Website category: book
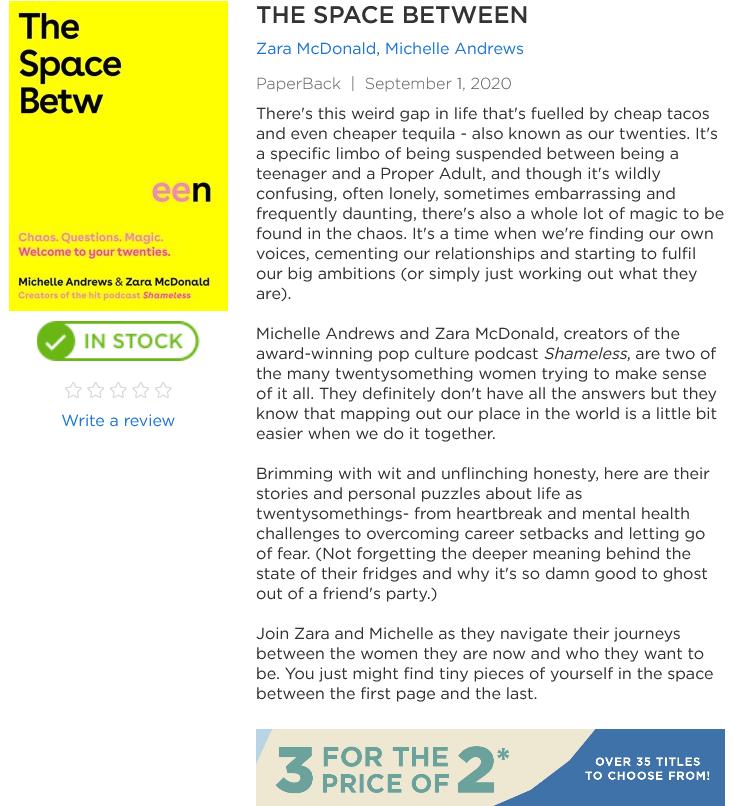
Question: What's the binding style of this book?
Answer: PaperBack

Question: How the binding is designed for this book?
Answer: PaperBack

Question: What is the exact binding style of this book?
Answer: PaperBack

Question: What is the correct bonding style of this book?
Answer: PaperBack

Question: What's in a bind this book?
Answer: PaperBack

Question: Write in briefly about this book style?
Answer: PaperBack

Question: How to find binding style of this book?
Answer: PaperBack

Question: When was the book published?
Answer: September 1, 2020

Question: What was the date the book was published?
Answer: September 1, 2020

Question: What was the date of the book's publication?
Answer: September 1, 2020

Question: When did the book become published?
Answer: September 1, 2020

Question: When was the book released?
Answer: September 1, 2020

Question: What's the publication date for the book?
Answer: September 1, 2020